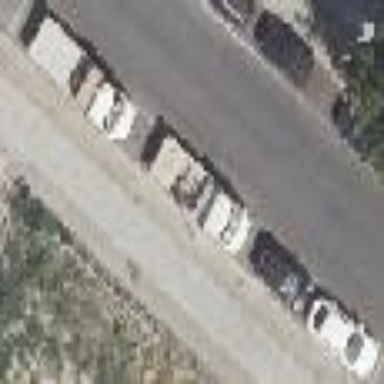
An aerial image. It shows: Street-side parking with lane markings on asphalt surface.